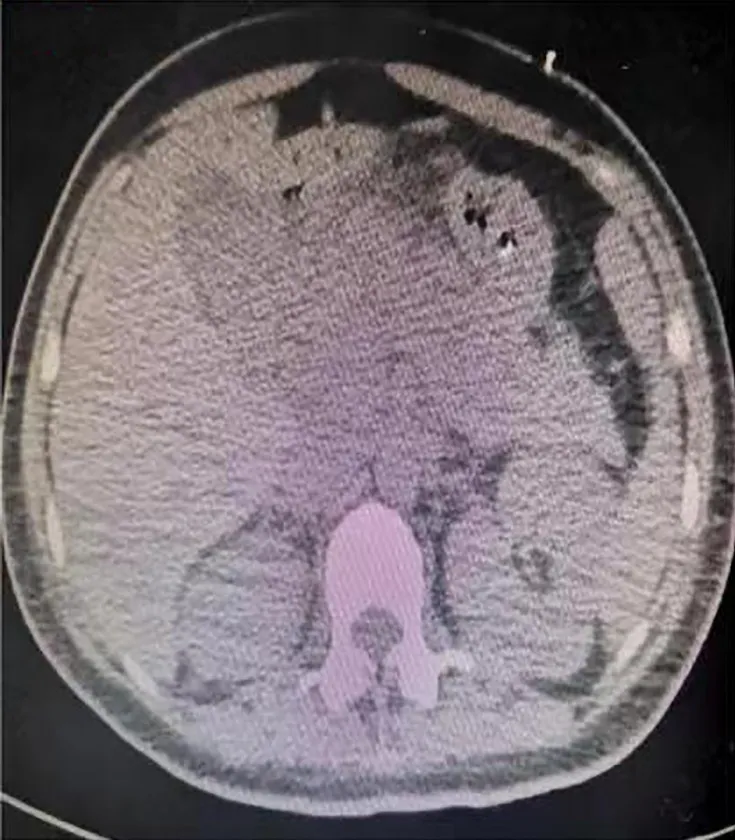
Computed tomography of the patient's abdomen after cesarean section.
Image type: radiology (ct)